Question: I have a TextBox in which I validate the input with a third party library. However, this library throws custom exceptions when the syntax is incorrect. This is not a real big deal, except for when you are debugging.
When debugging, since the text in the TextBox will always be initially wrong (I am still typing it), the debugger will stop after each letter until it is correct, which is really annoying as I validate with each letter.
'Common Language Runtime Exceptions'
P.P.S. Using Visual Studio 2010.

In the end I was very close with my PS. It was a pretty silly mistake: I had a typo in the namespace. Thanks to Pop Catalin and Madhur Ahuja for pointing it out!
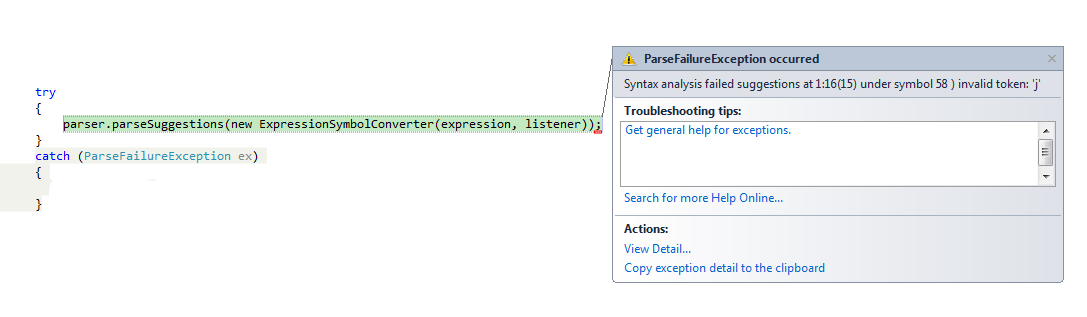
Answer: > There is an 'exceptions' window in
Visual Studio ... try Ctrl-Alt-E when
debugging and click on the 'Thrown'
checkbox for the exception you want to
stop on
You are looking for reverse of this:
<URL>